Field crop: maize
Growth stage: 2
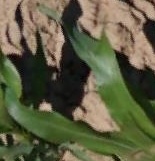
Species: maize